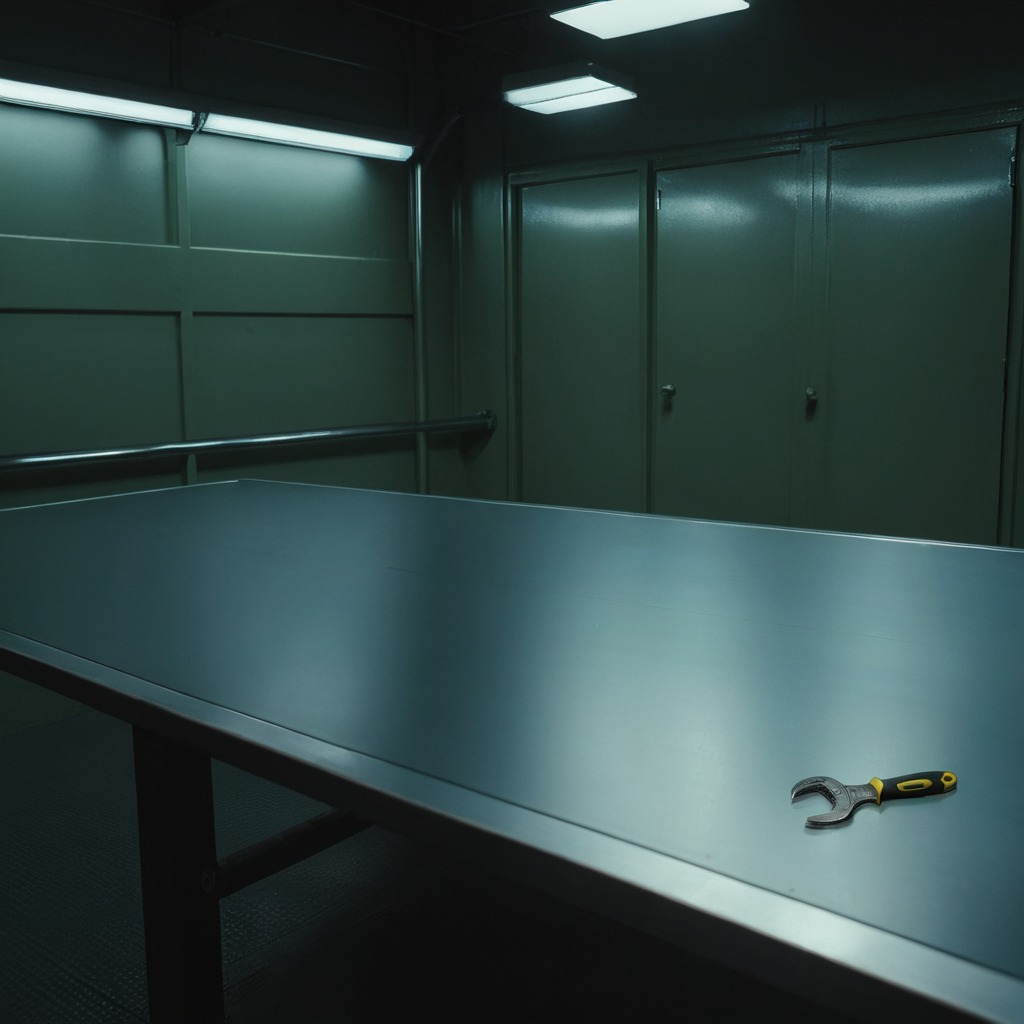
An wrench lies on the clean empty table in a railway signal maintenance room lit by harsh overhead fluorescents.